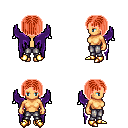
a pixel art fantasy rpg character, female body template, human, tanned skin, purple wings, metal pants, red pageboy hairstyle, gold boots, four views (front, back, left, right), 2x2 character sprite sheet, small pixel art, hard edges, no anti-aliasing